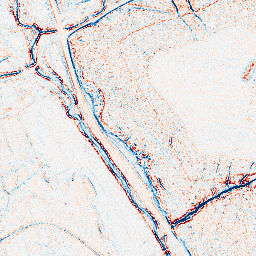
Category: edge_preserving
Decomposition family: bilateral
Decomposition parameters: d: 5
sigma_color: 75
sigma_space: 25
Upsampling method: regularized
Upsampling parameters: scale: 2
lambda_reg: 0.001
Upsampling scale: 2